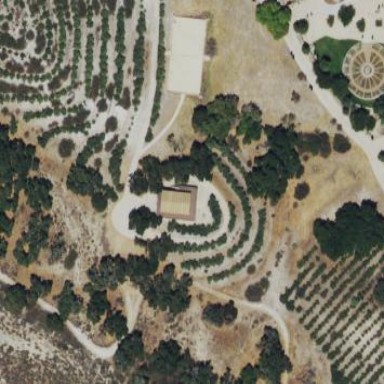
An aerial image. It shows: Orchard.